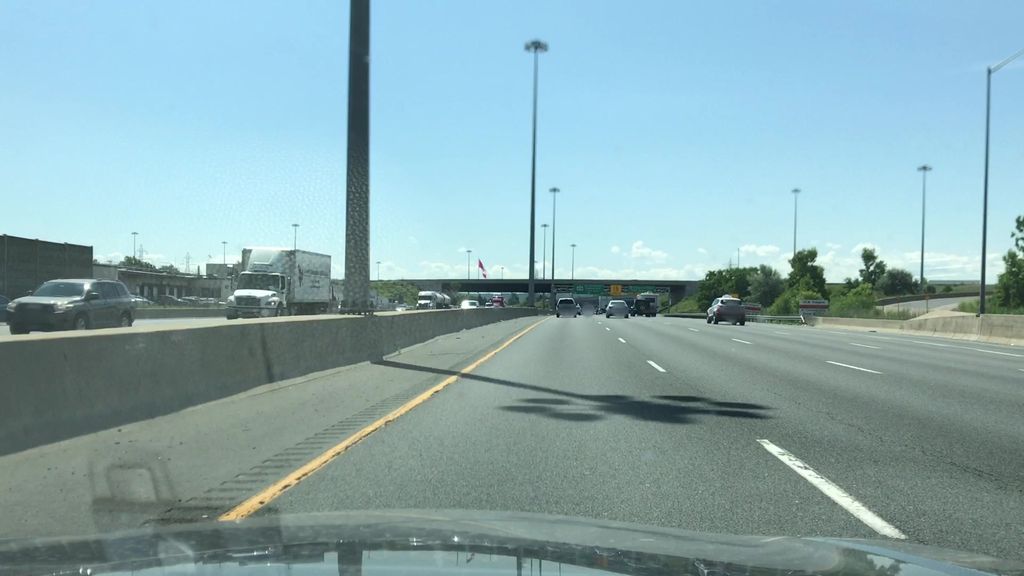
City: hamilton